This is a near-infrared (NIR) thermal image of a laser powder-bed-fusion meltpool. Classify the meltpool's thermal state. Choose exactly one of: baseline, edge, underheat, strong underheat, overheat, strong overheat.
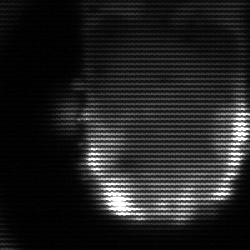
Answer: baseline